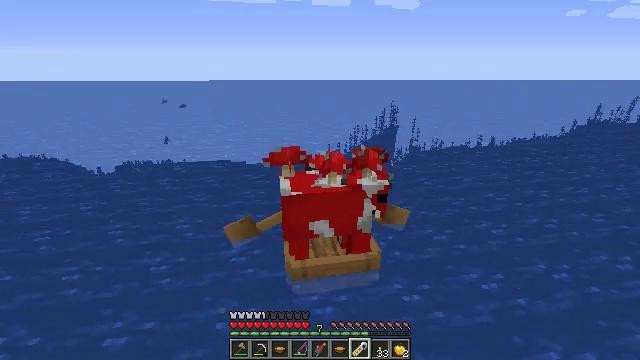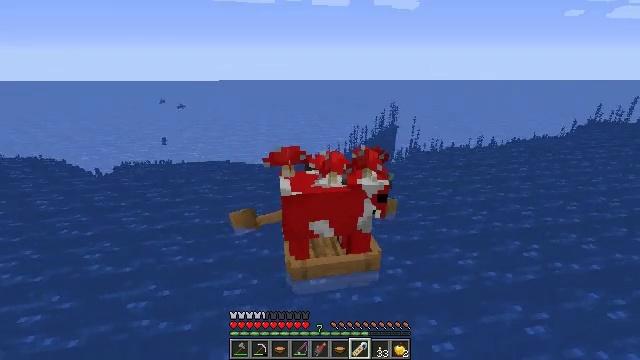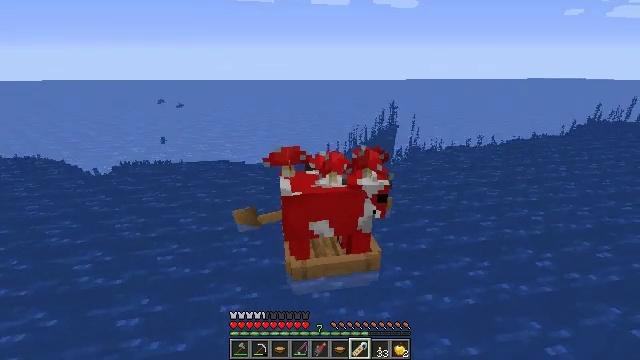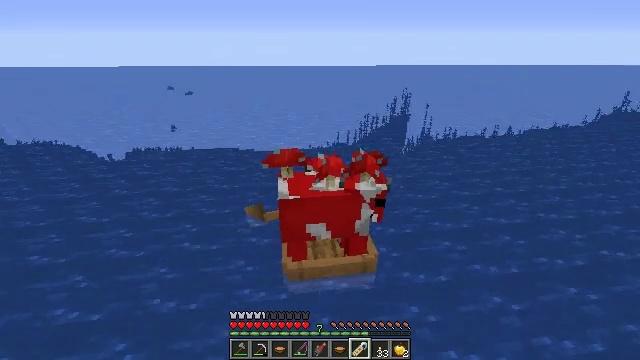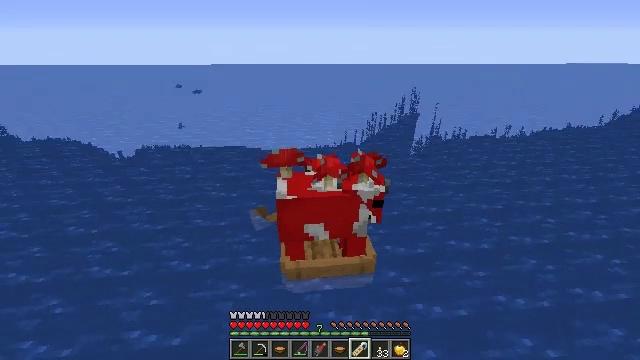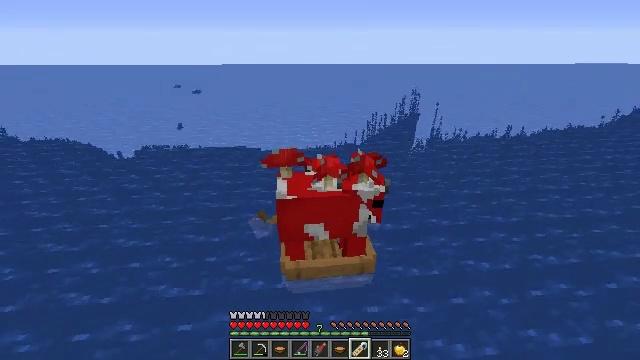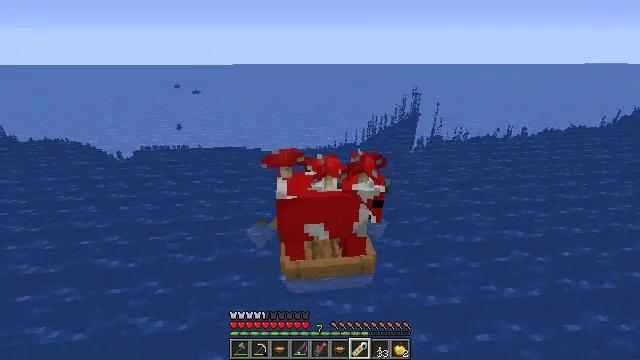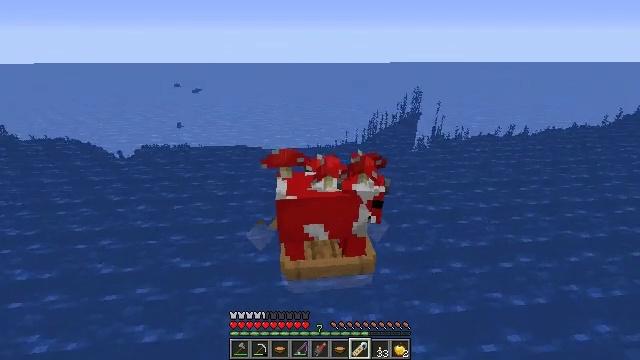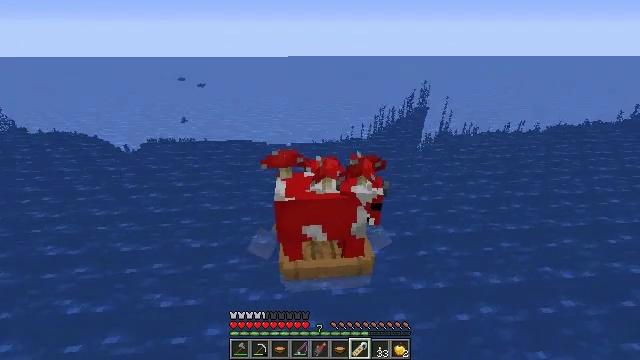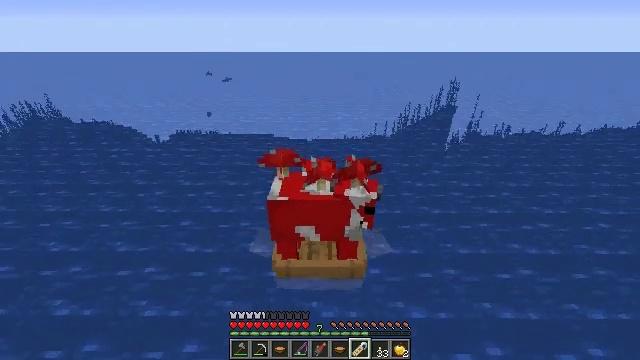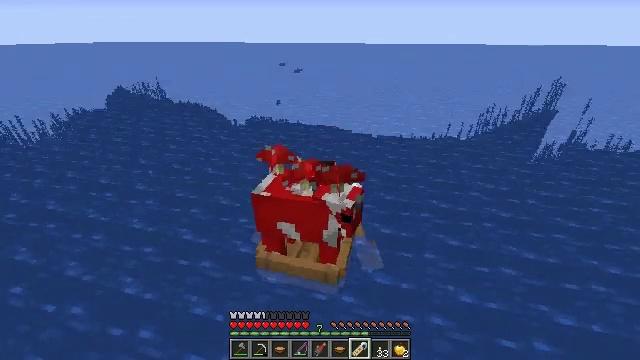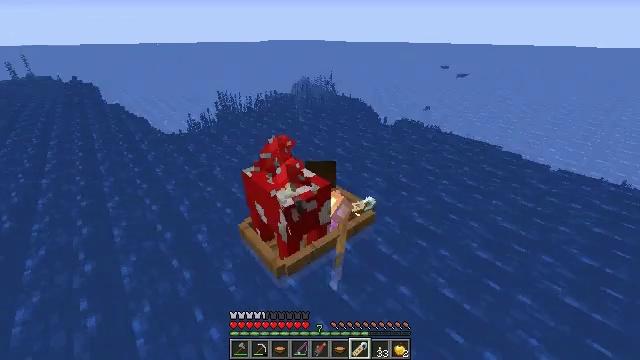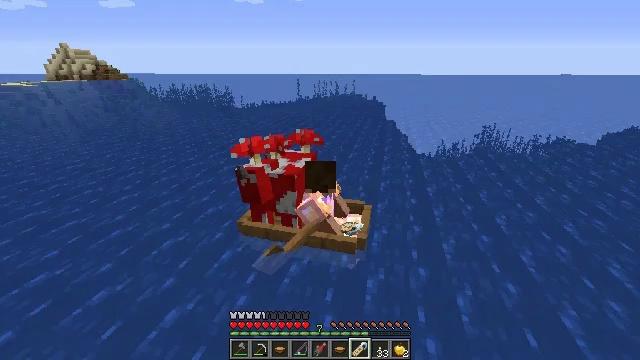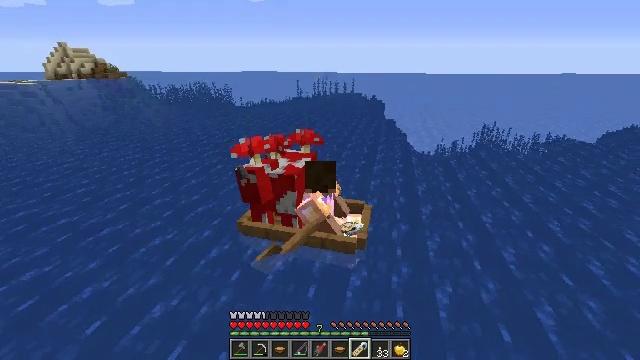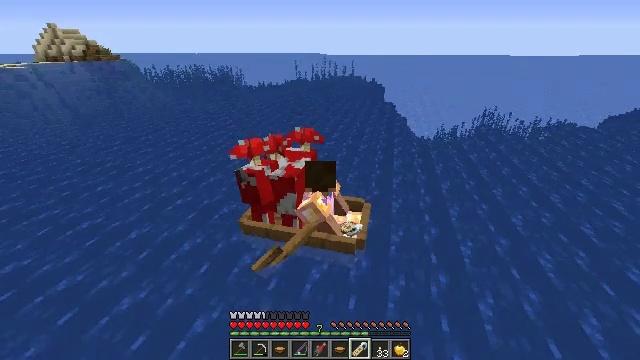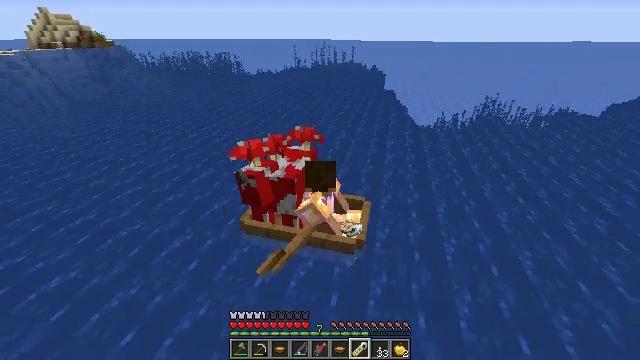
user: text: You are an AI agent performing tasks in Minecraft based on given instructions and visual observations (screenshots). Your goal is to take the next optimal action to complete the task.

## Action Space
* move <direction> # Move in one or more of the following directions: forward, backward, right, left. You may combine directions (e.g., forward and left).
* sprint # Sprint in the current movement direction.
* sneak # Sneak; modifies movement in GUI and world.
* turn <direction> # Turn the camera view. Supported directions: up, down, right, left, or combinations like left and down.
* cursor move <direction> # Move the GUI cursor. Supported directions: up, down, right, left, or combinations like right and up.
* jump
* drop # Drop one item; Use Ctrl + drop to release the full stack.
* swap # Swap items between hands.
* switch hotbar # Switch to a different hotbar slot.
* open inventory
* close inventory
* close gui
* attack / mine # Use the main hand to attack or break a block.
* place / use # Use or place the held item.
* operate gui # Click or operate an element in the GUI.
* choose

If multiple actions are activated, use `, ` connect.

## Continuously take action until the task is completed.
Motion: motion action
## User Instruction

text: Drop a name tag.
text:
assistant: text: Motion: move forward
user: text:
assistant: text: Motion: move forward
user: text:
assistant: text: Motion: move forward, turn left and down
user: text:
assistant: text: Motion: move forward, turn left
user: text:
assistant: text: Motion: move forward
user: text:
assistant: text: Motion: move forward
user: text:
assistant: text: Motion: move forward
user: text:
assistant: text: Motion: move forward, turn left and down
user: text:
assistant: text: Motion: move forward, turn left
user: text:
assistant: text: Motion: move forward, turn left and down
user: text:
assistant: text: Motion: move forward, turn left
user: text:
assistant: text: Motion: move forward, turn left and up
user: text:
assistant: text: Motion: move forward, turn left
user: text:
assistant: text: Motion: move forward, turn left and down
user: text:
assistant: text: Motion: move forward, turn left and down
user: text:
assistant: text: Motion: move forward
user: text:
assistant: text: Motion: move forward
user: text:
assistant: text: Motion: move forward
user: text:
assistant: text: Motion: move forward
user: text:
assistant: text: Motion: move forward, turn left
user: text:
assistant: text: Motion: move forward, turn left and up
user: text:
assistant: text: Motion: move forward, turn left and up
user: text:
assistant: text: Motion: move forward, turn left and up
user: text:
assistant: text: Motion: move forward, turn left
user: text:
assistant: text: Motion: move forward, turn right and up
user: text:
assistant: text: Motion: move forward, turn right
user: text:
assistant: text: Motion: move forward, turn right
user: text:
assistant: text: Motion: move forward, turn right
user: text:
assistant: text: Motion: move forward, turn right
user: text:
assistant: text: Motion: move forward, turn right